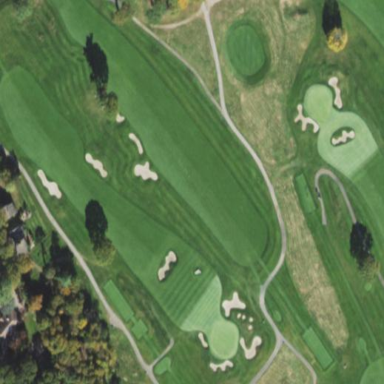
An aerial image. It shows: Golf fairway surrounded by grass.